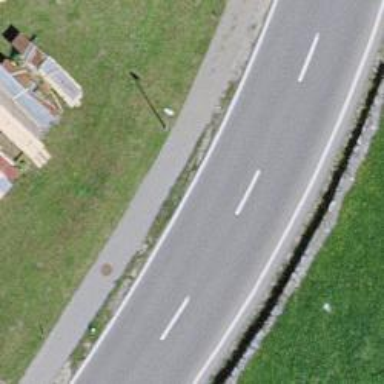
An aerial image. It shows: Secondary road with asphalt surface and separate sidewalk.